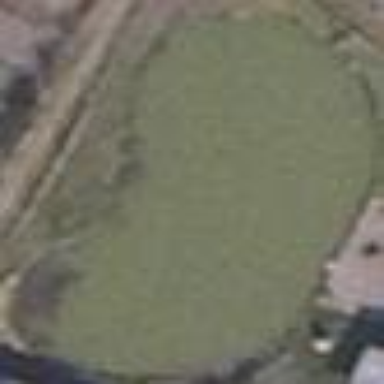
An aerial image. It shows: Pond with natural water.